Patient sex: M
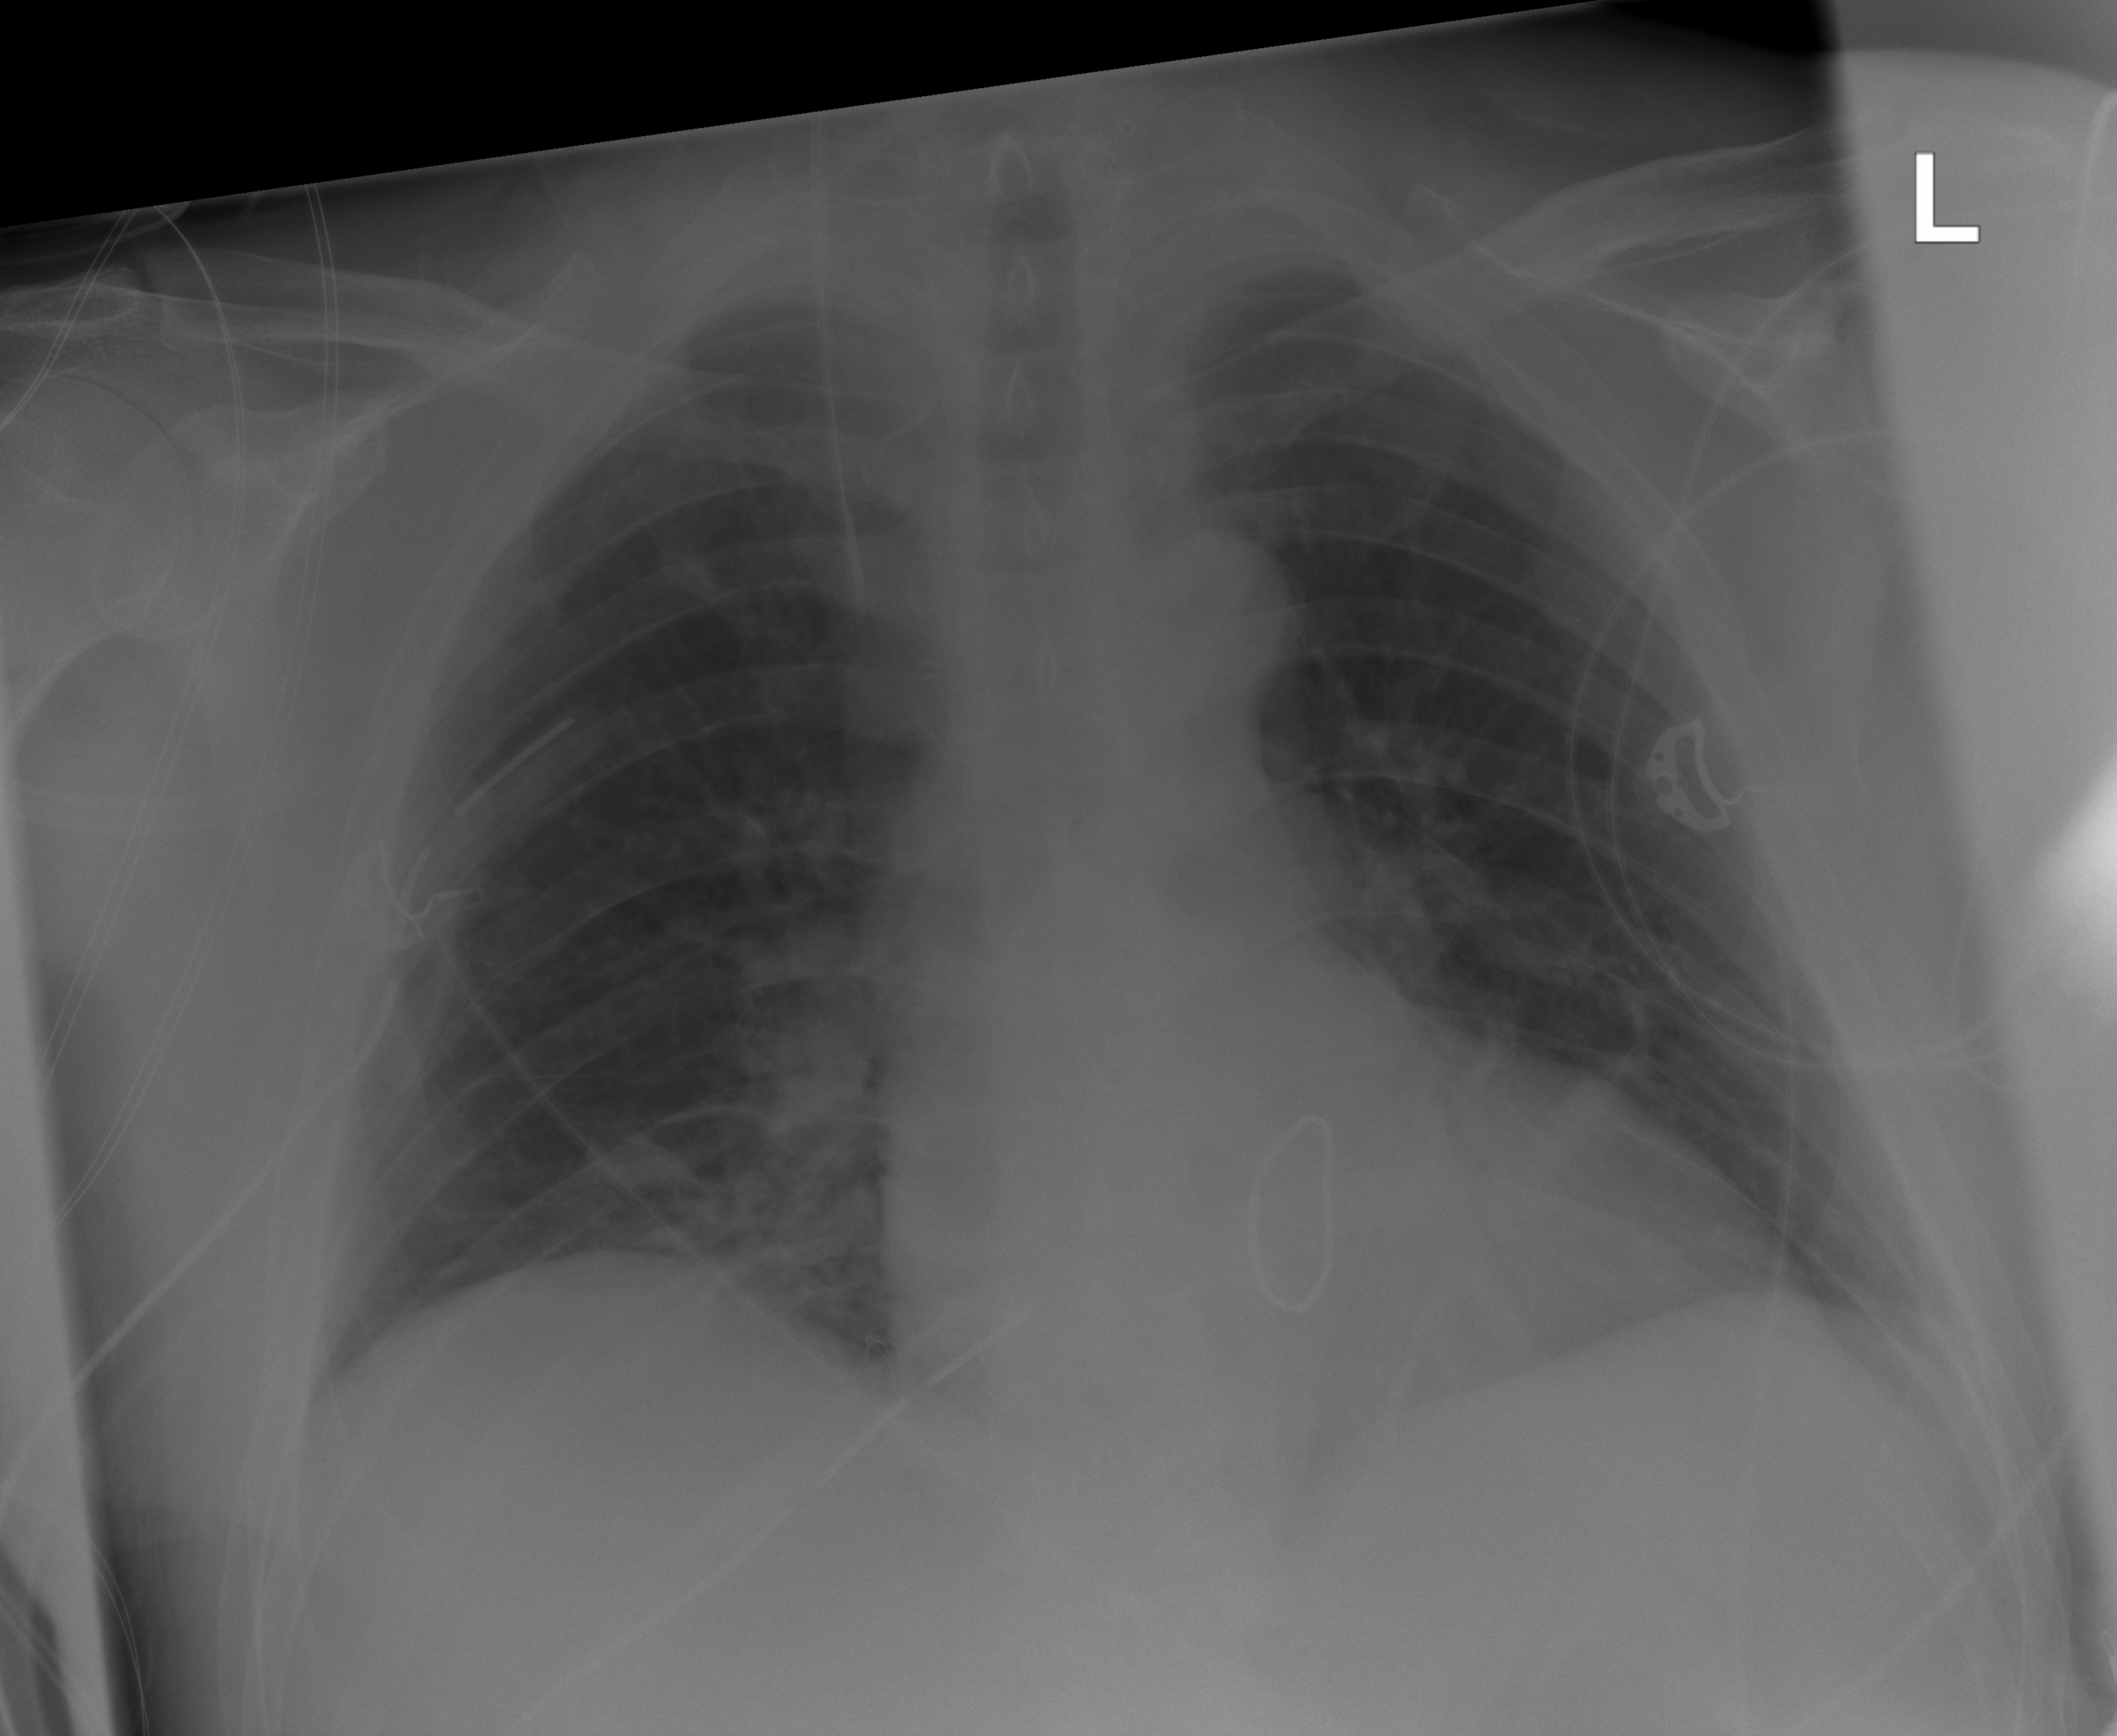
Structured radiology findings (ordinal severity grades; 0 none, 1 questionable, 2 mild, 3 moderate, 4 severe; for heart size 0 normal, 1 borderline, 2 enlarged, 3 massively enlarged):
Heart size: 0
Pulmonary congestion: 0
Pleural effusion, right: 0
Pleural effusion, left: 0
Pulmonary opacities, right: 0
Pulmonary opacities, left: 0
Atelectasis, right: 1
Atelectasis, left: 0